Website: bh-photo
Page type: store-pickup
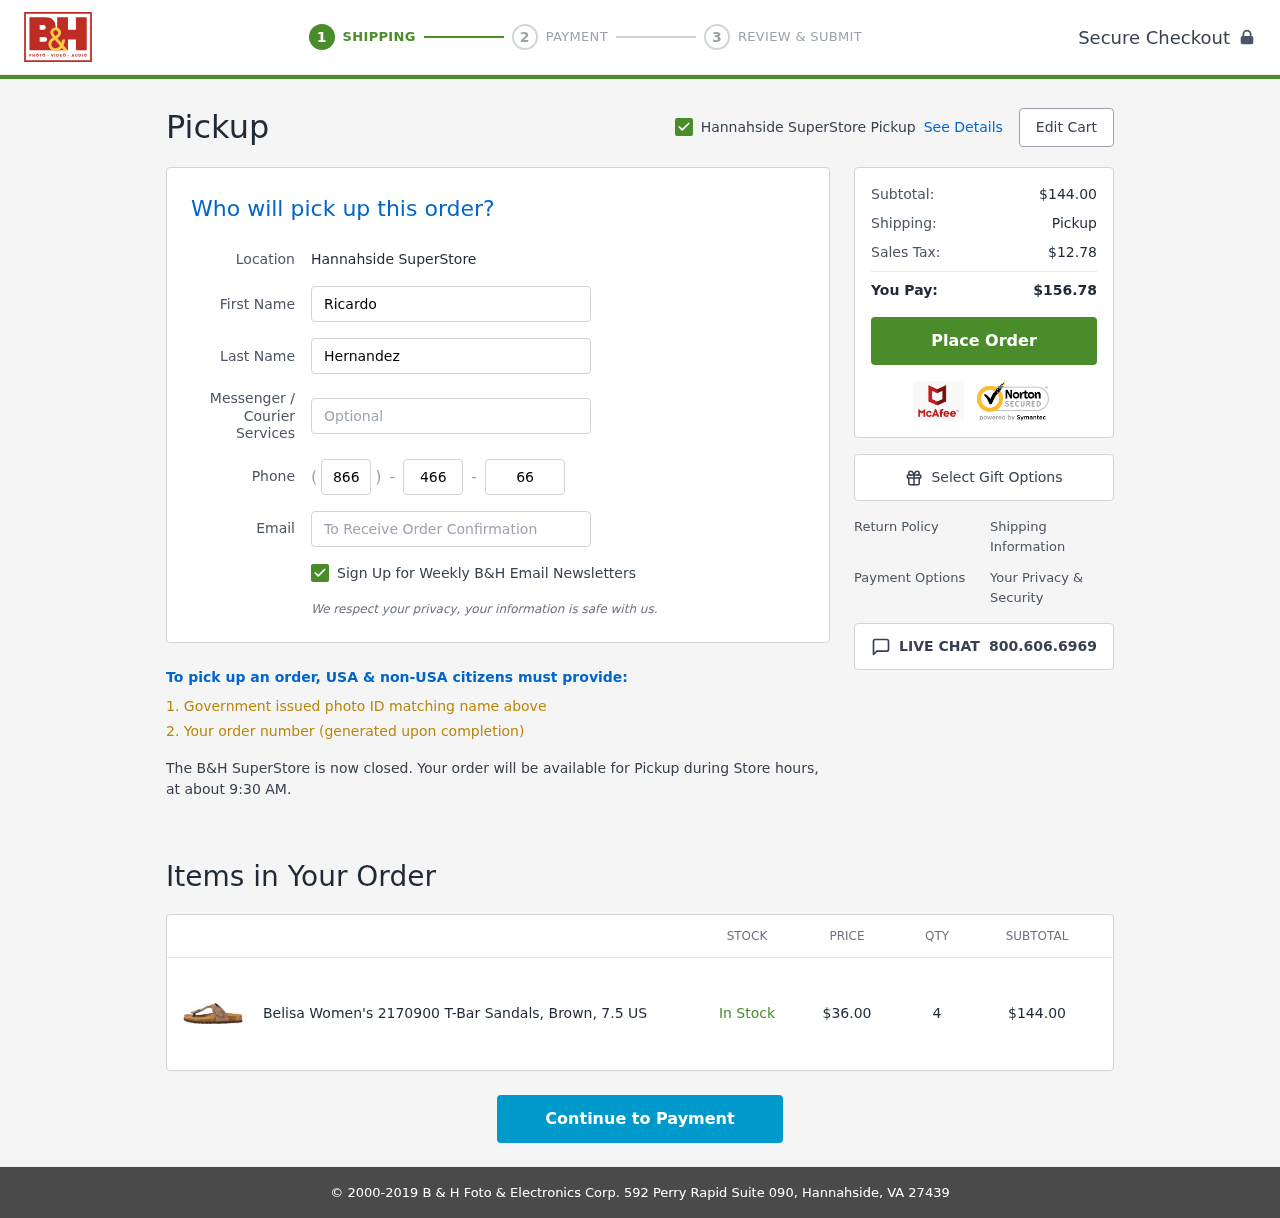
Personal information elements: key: PII_EMAIL
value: ricardohernandez@hotmail.com
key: PII_FIRSTNAME
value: Ricardo
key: PII_LASTNAME
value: Hernandez
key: PII_LOCATION1_CITY
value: Hannahside SuperStore Pickup
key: PII_LOCATION1_CITY
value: Hannahside SuperStore
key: PII_PHONE_AREA
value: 866
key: PII_PHONE_PREFIX
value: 466
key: PII_PHONE_SUFFIX
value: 6603
Product elements: key: PRODUCT1_NAME
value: Belisa Women's 2170900 T-Bar Sandals, Brown, 7.5 US
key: PRODUCT1_PRICE
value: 36
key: PRODUCT1_QUANTITY
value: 4
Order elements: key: ORDER_SUBTOTAL
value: $144.00
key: ORDER_TAX
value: $12.78
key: ORDER_TOTAL
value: $156.78